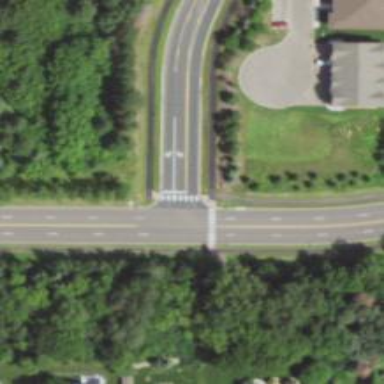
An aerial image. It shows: Zebra crossing on the road.